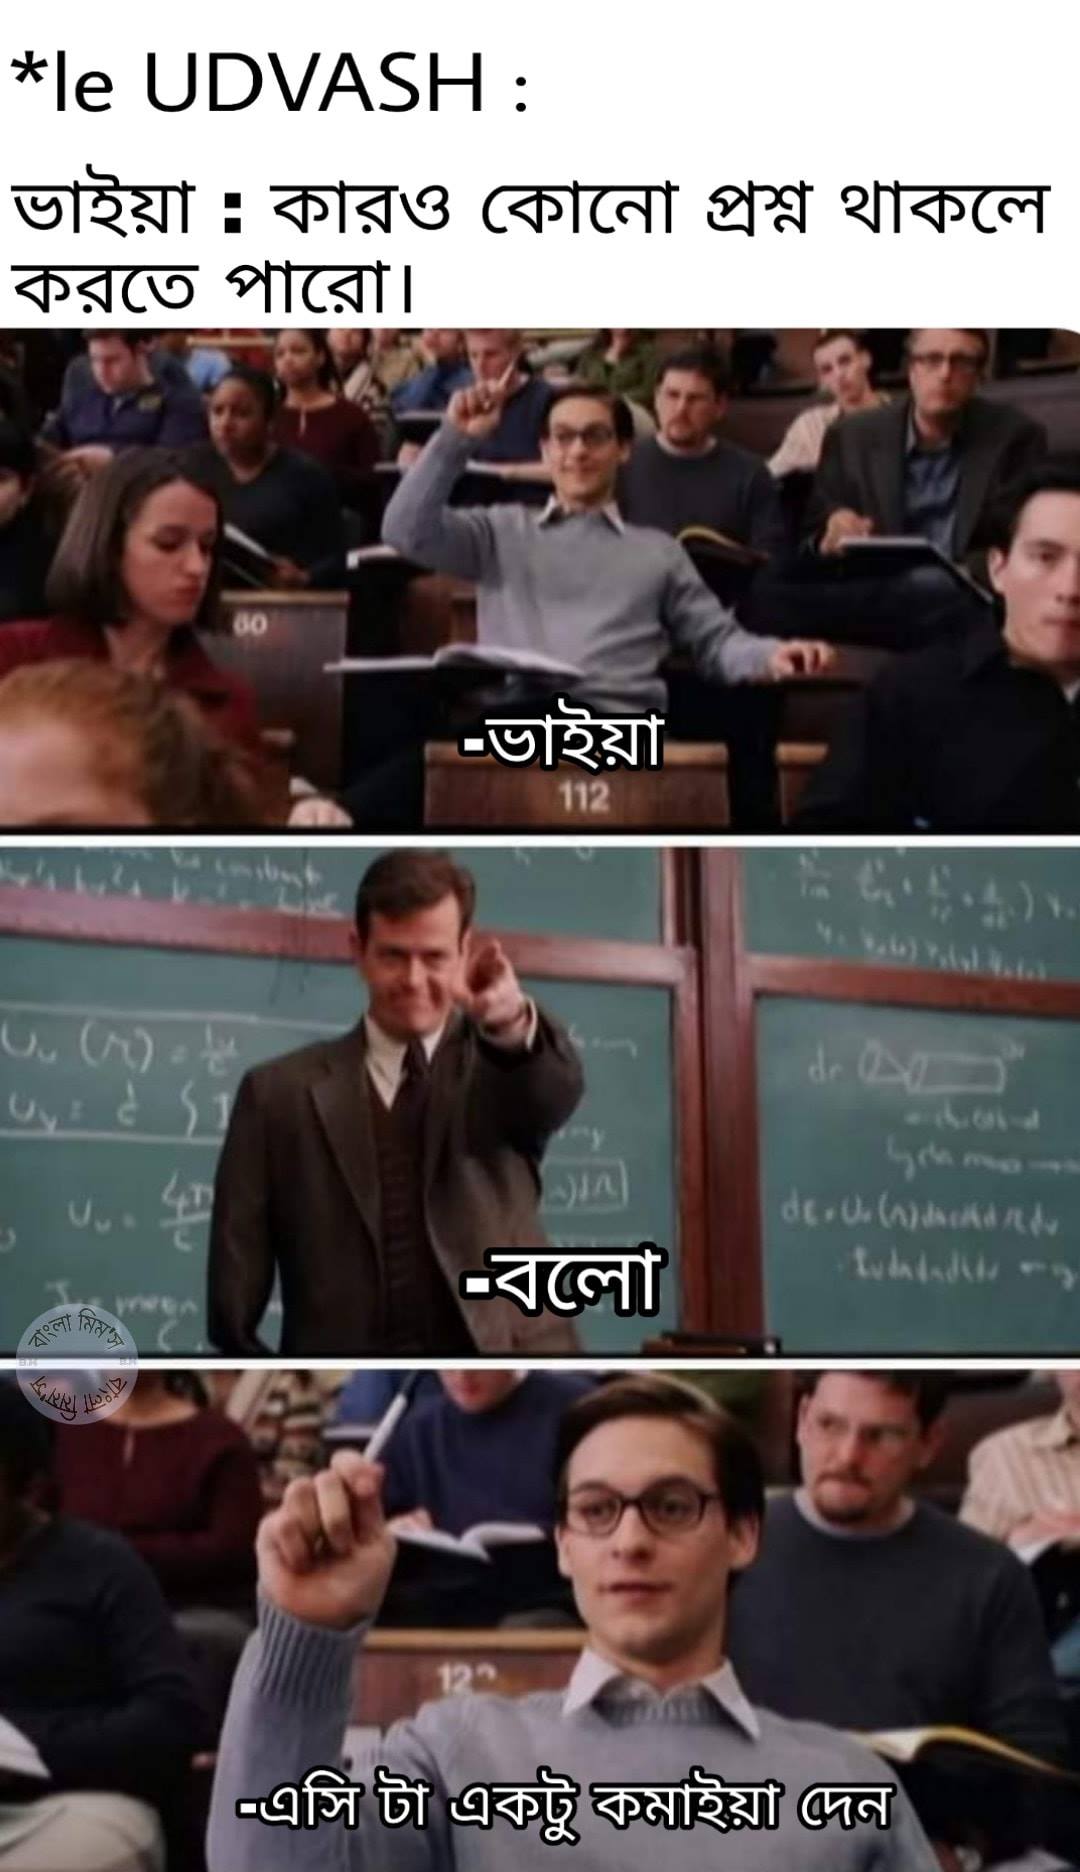
Caption: * ভাইয়াঃ কারও কোনো প্রশ্ন থাকলে করতে পারো ।    -ভাইয়া    -বলো     -এসি টা একটু কমাইয়া দেন
Label: non-hate